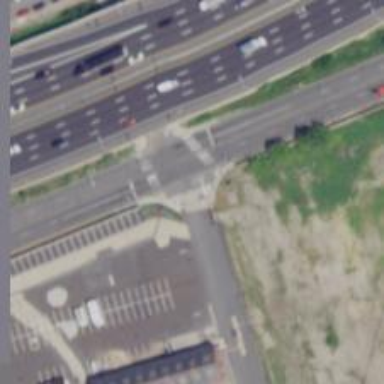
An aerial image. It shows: Marked crossing on footway.